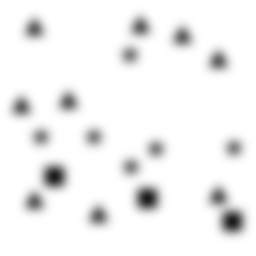
Squares: 3
Triangles: 9
Stars: 6
Total shapes: 18